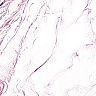
Metastatic tissue present: no